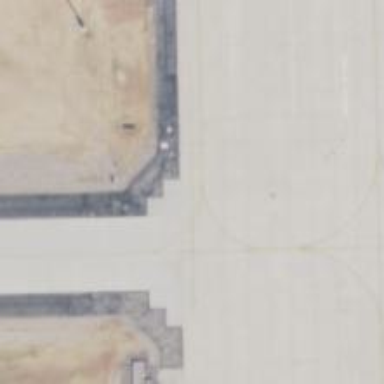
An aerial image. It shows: Image of taxiway at airport.